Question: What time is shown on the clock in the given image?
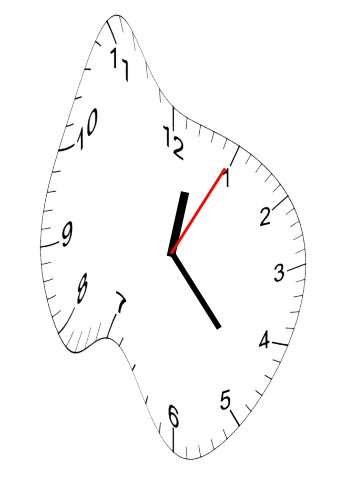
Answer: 12:23:05